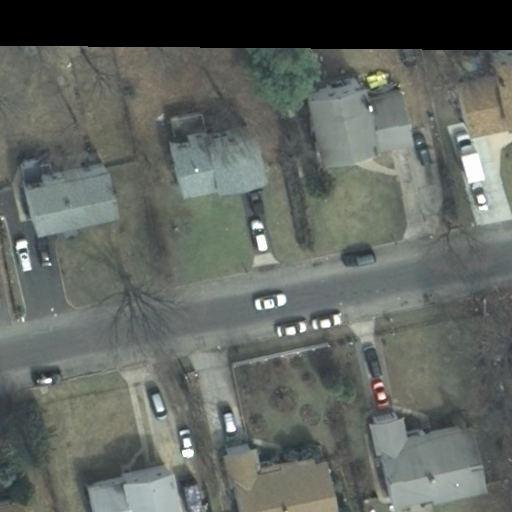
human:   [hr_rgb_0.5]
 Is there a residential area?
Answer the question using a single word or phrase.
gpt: yes

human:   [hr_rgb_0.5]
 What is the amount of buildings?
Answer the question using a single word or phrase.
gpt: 8

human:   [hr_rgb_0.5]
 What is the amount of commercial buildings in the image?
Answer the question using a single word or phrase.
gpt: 0

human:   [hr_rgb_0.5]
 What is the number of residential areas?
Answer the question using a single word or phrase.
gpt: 1

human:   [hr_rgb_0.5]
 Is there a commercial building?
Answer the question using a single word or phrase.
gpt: no

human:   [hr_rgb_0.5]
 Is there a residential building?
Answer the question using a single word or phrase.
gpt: yes

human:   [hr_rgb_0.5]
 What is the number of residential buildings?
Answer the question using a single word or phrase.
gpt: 8

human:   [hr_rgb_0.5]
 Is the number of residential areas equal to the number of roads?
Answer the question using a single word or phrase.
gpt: yes

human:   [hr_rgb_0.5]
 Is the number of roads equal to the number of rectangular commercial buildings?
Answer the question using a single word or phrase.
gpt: no

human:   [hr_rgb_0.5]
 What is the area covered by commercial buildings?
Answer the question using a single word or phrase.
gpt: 0m2

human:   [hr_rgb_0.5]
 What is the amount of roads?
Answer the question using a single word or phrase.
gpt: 1

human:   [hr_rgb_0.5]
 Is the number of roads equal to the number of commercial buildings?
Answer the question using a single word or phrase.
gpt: no

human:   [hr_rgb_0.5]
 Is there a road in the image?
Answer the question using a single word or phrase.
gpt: yes

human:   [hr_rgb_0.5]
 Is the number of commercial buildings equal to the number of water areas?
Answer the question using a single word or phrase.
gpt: yes

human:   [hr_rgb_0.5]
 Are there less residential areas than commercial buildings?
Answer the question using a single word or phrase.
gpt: no

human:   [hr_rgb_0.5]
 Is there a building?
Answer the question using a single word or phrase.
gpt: yes

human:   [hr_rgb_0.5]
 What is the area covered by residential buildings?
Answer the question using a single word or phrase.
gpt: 1126m2

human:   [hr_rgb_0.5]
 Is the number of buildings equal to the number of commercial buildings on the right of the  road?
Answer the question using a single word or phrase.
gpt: no

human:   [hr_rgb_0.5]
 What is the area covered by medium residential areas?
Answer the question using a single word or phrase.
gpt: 0m2

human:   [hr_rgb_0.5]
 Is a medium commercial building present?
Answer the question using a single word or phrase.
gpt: no

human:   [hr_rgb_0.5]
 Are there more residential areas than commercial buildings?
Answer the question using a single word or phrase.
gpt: yes

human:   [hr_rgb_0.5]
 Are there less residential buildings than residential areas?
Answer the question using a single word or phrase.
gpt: no

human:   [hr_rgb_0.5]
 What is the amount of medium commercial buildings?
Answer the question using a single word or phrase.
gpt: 0

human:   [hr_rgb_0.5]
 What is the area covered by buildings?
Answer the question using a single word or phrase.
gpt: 1126m2

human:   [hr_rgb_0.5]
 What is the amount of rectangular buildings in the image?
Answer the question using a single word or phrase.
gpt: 4

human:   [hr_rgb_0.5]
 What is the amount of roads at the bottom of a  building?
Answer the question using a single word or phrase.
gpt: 1

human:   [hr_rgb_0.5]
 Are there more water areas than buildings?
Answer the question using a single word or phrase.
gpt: no

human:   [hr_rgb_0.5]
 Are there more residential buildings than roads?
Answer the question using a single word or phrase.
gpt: yes

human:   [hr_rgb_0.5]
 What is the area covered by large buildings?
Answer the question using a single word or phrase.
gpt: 0m2

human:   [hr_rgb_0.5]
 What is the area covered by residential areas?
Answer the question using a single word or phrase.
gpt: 10611m2

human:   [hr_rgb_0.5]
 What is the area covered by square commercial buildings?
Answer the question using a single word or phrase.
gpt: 0m2

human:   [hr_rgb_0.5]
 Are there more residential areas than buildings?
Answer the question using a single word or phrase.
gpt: no

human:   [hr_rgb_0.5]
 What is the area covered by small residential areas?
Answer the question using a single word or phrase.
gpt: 0m2

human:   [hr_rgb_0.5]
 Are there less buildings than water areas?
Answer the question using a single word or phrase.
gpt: no

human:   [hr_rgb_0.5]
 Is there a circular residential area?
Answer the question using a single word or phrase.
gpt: no

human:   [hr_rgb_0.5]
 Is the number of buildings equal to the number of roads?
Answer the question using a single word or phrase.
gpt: no

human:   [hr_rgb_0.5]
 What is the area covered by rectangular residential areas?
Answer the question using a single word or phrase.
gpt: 10611m2

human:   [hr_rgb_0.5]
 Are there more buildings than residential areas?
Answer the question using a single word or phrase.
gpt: yes

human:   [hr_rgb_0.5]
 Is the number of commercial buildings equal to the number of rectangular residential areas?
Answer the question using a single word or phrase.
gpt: no

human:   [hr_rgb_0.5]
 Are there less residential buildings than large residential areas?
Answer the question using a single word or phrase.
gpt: no

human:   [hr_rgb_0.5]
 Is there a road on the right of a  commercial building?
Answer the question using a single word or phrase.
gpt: no

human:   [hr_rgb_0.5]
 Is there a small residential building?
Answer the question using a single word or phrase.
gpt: yes

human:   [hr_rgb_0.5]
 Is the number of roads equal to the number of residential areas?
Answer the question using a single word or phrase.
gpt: yes

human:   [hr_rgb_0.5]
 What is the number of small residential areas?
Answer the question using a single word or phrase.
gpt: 0

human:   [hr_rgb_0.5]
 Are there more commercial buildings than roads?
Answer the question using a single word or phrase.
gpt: no

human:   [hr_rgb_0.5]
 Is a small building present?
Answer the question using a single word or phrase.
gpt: yes

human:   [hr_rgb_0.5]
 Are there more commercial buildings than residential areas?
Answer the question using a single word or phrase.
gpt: no

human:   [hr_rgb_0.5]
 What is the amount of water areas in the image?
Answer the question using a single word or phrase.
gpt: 0

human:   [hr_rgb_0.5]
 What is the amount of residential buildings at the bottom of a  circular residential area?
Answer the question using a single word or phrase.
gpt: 0

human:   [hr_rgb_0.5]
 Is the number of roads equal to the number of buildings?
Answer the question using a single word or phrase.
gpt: no

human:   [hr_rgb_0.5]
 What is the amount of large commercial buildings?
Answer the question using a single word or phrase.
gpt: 0

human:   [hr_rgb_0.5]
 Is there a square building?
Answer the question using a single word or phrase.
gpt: no

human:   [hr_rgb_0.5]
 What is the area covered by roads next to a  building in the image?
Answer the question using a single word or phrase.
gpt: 0m2

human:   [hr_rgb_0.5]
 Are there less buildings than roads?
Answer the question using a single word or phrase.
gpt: no

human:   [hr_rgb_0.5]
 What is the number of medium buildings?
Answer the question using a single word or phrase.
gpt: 6

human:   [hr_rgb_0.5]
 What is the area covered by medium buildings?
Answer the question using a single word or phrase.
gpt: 1042m2

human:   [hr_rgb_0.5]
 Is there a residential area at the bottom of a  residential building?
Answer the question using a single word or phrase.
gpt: yes

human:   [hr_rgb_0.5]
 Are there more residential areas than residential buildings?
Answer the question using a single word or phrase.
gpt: no

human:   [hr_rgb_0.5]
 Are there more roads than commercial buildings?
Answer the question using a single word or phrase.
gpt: yes

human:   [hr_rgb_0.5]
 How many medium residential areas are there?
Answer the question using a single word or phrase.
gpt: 0

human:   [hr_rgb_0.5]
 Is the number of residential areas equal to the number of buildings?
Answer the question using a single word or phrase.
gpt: no

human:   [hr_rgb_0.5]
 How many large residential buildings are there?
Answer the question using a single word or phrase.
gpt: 0

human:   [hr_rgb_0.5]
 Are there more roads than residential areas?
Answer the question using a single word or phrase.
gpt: no

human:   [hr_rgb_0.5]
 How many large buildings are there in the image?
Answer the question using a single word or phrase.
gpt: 0